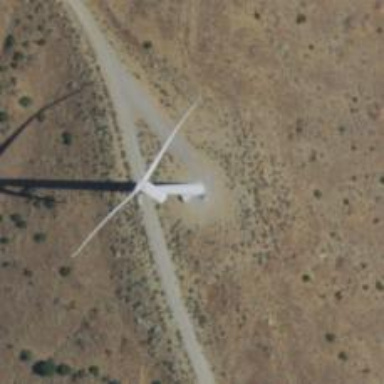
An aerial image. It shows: Wind generator using horizontal axis wind turbines.